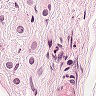
Metastatic tissue present: yes